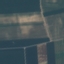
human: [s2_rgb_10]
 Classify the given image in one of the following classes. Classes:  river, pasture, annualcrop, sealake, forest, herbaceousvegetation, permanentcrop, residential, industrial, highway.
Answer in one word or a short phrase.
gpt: AnnualCrop